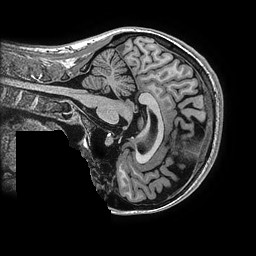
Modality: T1w
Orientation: sagittal
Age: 34
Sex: female
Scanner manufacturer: ge
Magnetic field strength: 3 T
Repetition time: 0.006952 s
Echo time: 0.00292 s